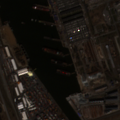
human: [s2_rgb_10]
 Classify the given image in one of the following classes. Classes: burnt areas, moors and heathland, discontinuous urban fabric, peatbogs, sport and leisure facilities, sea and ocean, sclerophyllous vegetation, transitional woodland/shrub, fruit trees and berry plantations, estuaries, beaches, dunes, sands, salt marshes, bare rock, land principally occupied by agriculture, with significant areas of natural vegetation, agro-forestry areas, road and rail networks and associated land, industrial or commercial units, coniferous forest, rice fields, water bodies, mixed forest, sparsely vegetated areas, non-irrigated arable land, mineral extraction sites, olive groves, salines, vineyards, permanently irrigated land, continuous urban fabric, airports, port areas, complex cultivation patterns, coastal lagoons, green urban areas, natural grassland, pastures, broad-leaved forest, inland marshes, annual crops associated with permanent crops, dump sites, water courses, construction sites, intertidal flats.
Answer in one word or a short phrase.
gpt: road and rail networks and associated land, port areas, transitional woodland/shrub, coastal lagoons